Question: I have a totally simple layout, in the page is only a silver background and the red DIV, as is possible to see on the image below. My problem is, that when I add the red DIV into my layout page, the page is longer on the length than 100% (bottom on the right corner - slider). Where could be a problem that caused this?
The CSS properties of the red DIV are:
'''
html, body {
background-color: silver;
margin: 0;
padding: 0;
}
.red-div {
overflow: hidden;
width: 100%;
position: absolute;
top: 0;
left: 0;
}
'''

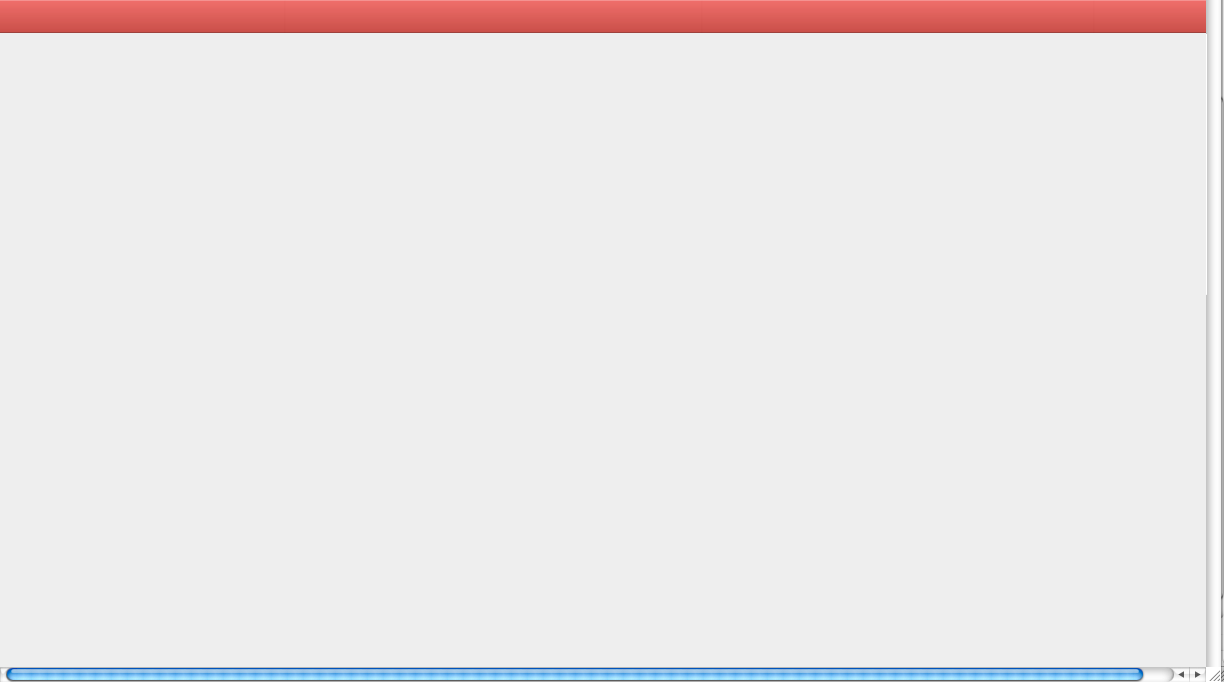
Answer: '''
.red-div {
overflow: hidden;
position: absolute;
top: 0;
left: 0;
right:0; /* This is what you need */
}
'''
That way, you can force it to go to the end of the browser. When you do 100%, you do not account for the scrollbars. Which add the extra space and thus the annoying side-scroll